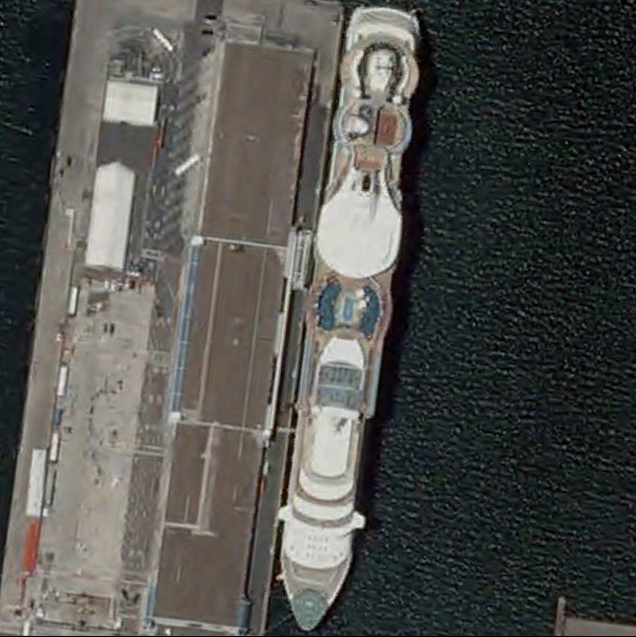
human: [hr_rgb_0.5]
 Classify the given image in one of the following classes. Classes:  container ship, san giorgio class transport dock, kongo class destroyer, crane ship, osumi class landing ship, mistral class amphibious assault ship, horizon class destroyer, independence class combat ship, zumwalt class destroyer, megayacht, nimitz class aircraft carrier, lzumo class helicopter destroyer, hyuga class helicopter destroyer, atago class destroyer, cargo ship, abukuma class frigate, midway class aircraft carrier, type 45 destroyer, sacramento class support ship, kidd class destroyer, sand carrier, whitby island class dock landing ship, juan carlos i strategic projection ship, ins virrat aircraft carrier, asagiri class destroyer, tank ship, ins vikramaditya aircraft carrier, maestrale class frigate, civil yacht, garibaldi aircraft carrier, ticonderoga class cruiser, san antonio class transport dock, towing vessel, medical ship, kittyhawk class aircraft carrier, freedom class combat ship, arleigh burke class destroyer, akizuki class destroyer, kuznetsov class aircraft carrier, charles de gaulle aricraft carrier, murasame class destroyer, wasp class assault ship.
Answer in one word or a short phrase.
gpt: Megayacht